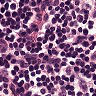
Metastatic tissue present: no